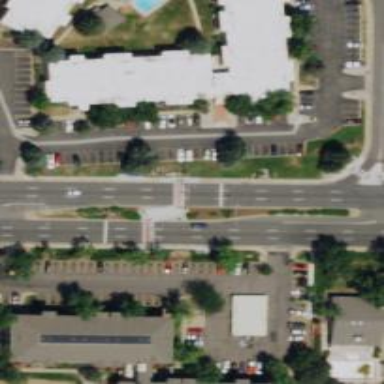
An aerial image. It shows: Footway that serves as traffic island.